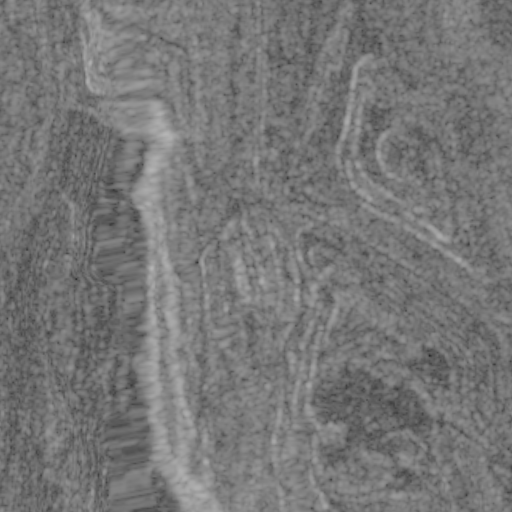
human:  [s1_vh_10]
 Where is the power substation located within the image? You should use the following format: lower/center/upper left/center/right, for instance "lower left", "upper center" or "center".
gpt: The power substation is located in the lower center of the image.
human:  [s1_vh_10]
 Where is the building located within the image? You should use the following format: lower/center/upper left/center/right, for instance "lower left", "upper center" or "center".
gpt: There is no building in the image.

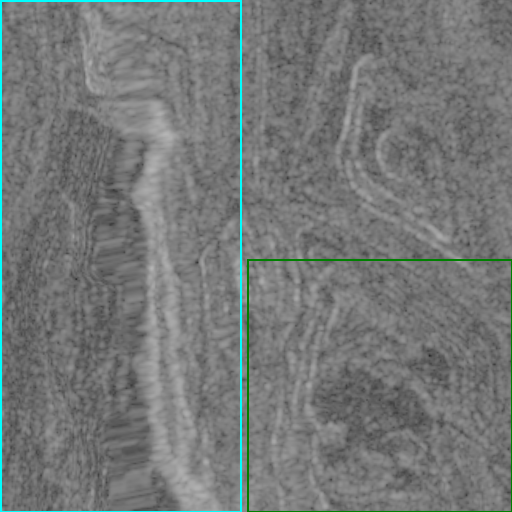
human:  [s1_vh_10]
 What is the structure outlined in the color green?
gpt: The structure outlined in green is a landfill.
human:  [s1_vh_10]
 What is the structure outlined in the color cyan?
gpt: The structure outlined in cyan is a quarry.
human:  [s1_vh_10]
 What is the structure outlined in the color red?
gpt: There is no red outline.